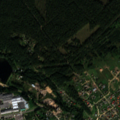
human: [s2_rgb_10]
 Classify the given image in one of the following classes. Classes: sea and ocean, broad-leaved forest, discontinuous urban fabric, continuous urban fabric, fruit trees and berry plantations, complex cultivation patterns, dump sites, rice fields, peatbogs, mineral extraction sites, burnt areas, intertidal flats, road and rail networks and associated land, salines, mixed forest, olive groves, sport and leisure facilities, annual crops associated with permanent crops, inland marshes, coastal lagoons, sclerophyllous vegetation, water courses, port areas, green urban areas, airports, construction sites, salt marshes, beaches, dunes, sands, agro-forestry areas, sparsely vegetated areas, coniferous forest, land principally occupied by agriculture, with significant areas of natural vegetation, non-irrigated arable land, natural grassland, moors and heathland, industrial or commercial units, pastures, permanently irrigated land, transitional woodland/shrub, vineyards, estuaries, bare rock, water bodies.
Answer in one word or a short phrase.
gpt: discontinuous urban fabric, industrial or commercial units, pastures, coniferous forest, transitional woodland/shrub, water bodies